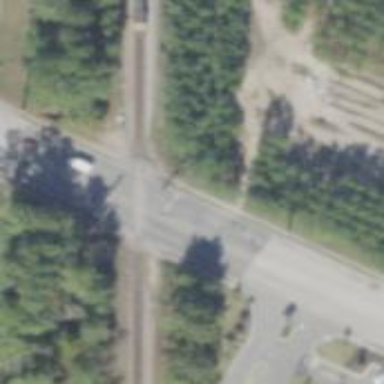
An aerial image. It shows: Railway crossing.